Question: I am tracking production of a lot of items. For each item I have timestamps along about 15 registration points in the production process. I want to create a Pivot with statistics of the time it takes items to go from point x to point y.
A simplified dataset:

Say I want to analyze how much time it takes from packing to shipping. I'm trying to create a measure like this:
'''
PackToShip:=CALCULATE(
MEDIAN(
Shipped-Packed
);
Shipped<>BLANK();
Packed<>BLANK()
)
'''
So far I only get error messages that "The MEDIAN function only accepts a column reference as the argument number 1."
I know I could create calculated columns for each combination of points, but for 15 points that's a lot of columns.
Can I do a measure "conditional (calculate) Median of a difference of two datetime columns" without creating a column for differences?
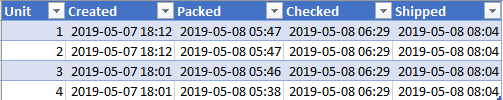
Answer: Create a measure:
'''
PackToShip =
MEDIANX (
FILTER (
'Dataset',
'Dataset'[Shipped] <> BLANK () &&
'Dataset'[Packed] <> BLANK ()
),
DATEDIFF ( 'Dataset'[Packed], 'Dataset'[Shipped], MINUTE )
)
'''
where 'Dataset' is the name of your table.
The formula first filters your dataset to avoid blanks, then iterates the resulting table record by record, calculating difference between start and end dates in minutes (you can change that to another interval). Finally, it computes the median of the calculated differences.